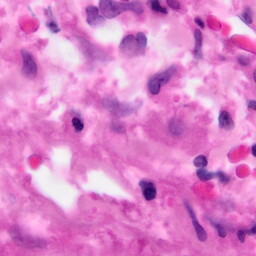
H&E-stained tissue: Pancreatic